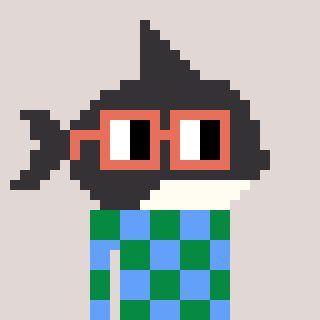
a pixel art character with square orange glasses, a orca-shaped head and a blue-colored body on a warm background